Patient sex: M
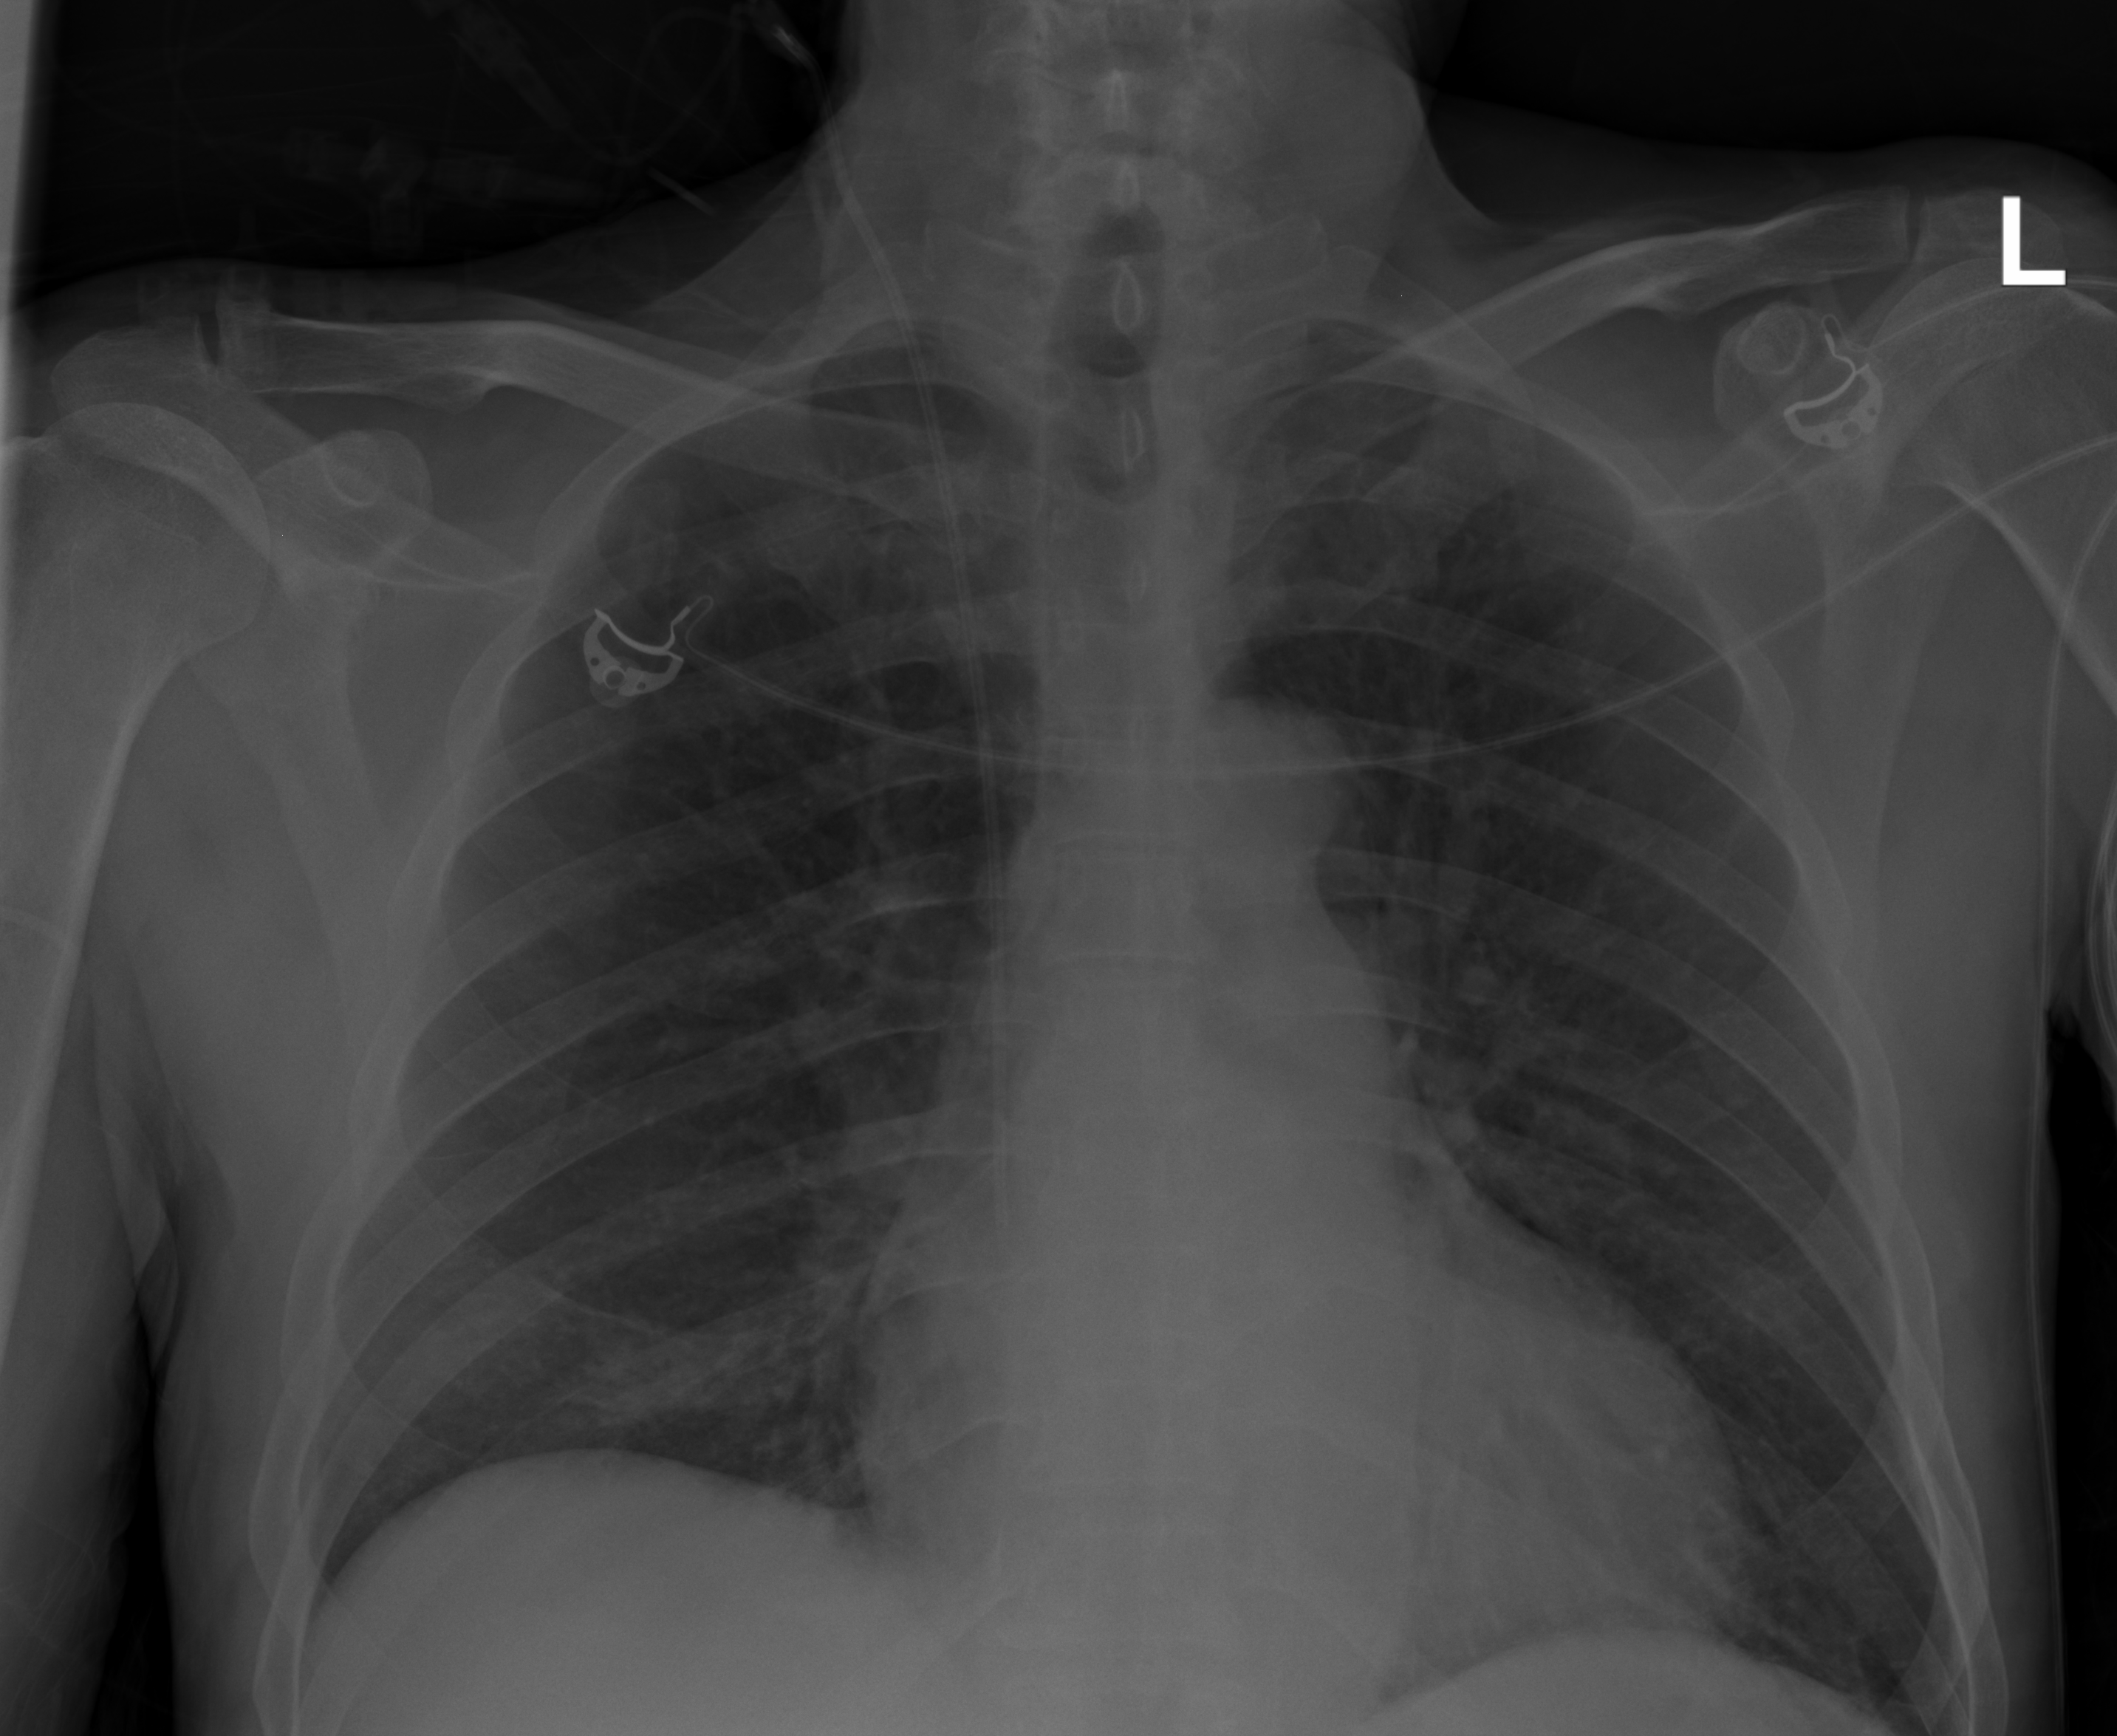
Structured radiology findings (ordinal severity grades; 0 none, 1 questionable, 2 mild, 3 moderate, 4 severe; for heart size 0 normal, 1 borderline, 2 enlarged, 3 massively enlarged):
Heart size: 1
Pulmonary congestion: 0
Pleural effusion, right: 0
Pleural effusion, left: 0
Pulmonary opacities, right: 2
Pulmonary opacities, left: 0
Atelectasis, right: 2
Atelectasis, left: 2